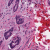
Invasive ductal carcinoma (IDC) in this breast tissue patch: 0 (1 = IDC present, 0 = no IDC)